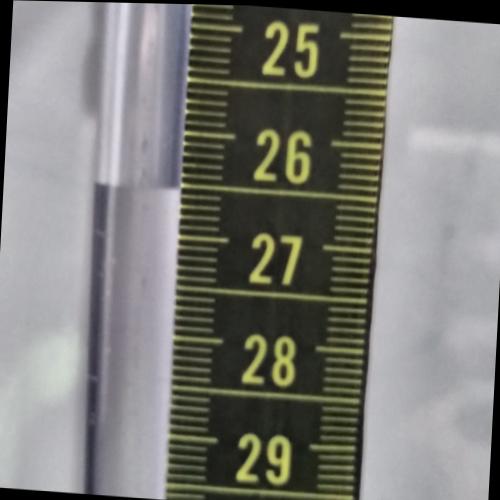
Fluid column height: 26.5 cm